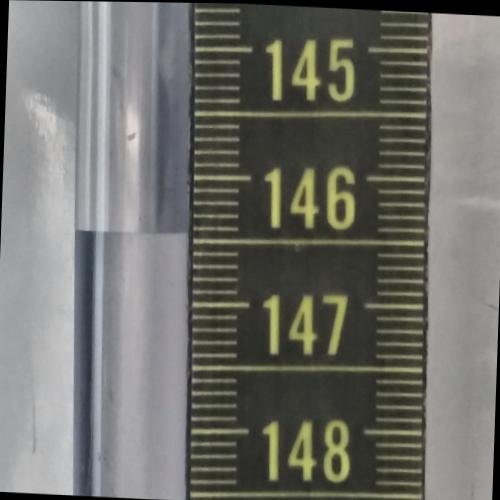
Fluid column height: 146.4 cm